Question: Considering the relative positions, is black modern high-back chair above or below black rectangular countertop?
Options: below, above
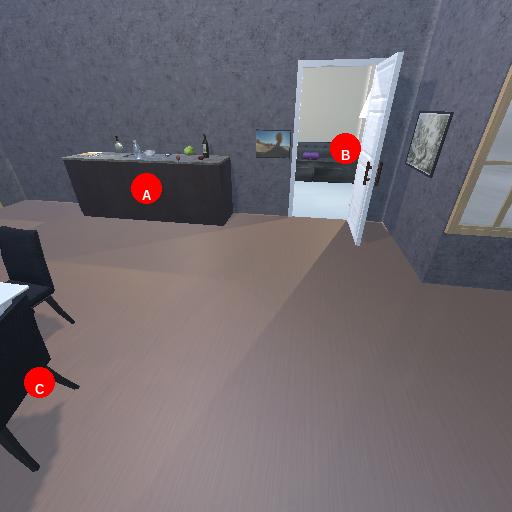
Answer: below